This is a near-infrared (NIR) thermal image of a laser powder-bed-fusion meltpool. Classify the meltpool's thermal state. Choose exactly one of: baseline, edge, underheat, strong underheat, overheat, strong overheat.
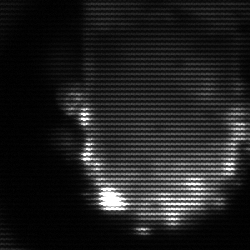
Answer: baseline